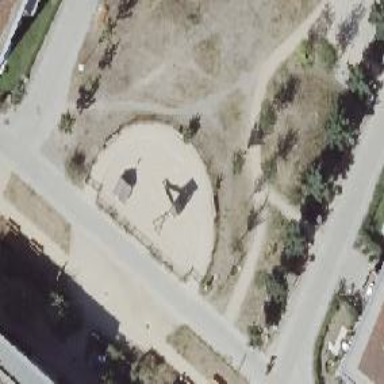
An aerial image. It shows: Playground featuring swings.